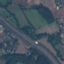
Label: Highway